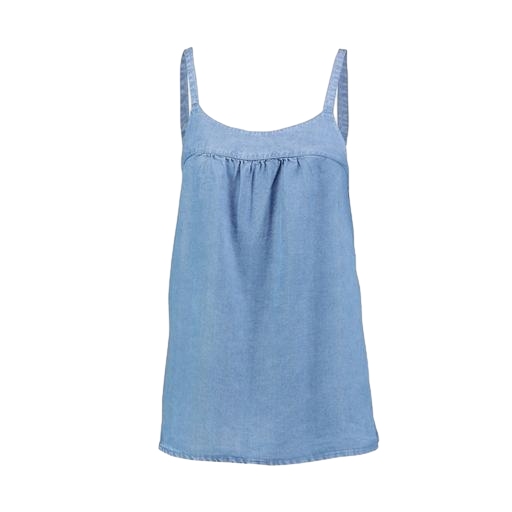
swing denim cami top, blue bye tencel tank top, blue women's cami, white background